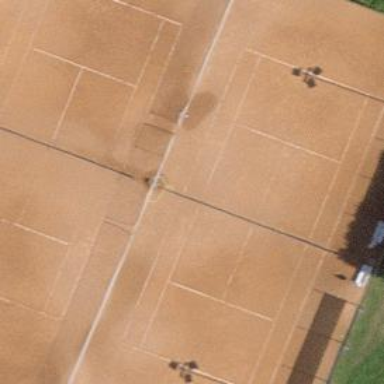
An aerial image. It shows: Tennis court in leisure pitch.